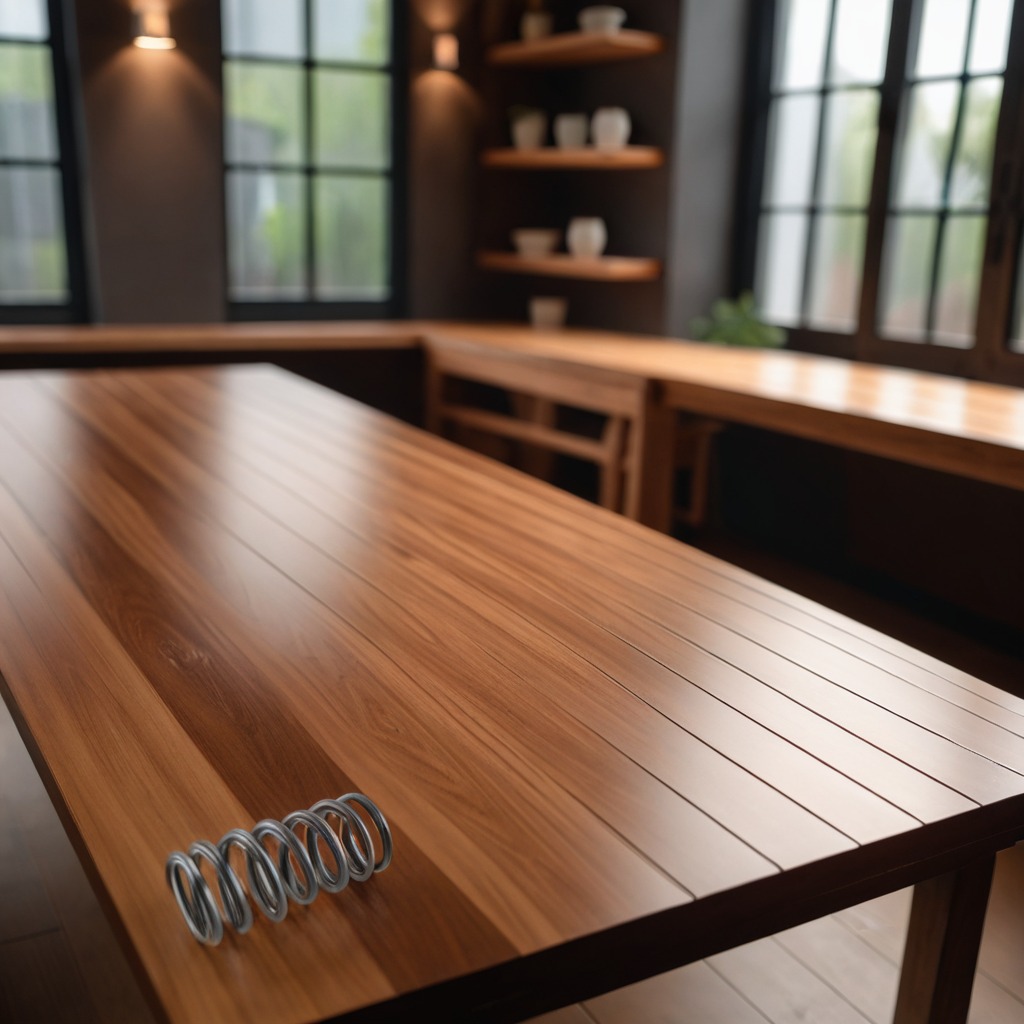
A coiled metal spring is lying on the wooden table in a carpentry studio.